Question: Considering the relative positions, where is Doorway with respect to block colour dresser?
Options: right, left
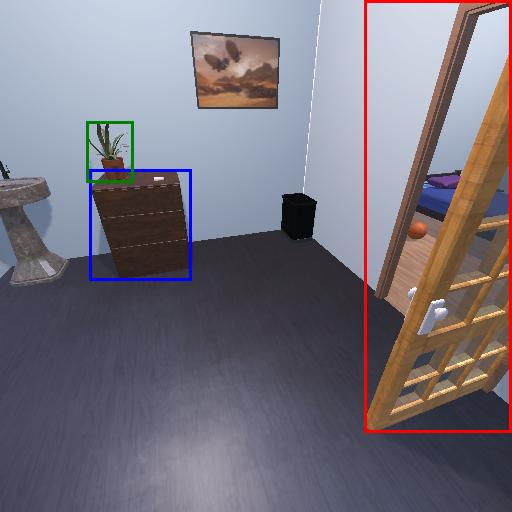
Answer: right